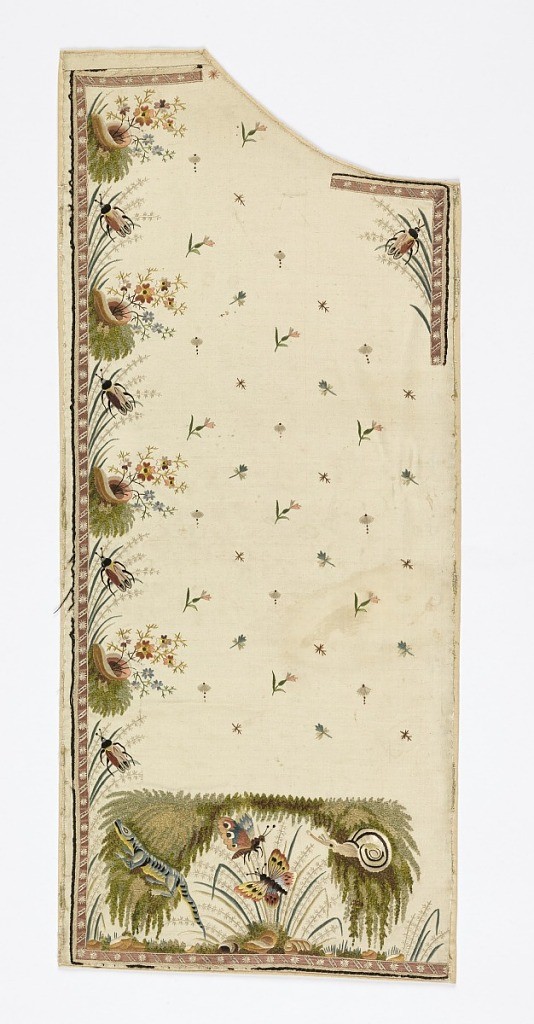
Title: Waistcoat panel
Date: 1785–95
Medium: silk embroidery on silk foundation Technique: embroidered in satin, stem and knot stitches in 14 colors of silk, appliqué of dark pink silk plain weave, silk chenille (4 shades) and silk cord couched onto warp-faced plain weave foundation Label: Satin, stem and knot stitches in silk, appliqué of dark pink silk plain weave, and silk chenille and silk cord couched onto warp-faced plain weave foundation
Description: Left front of gentleman's waistcoat with embroidered design of a lizard, snail, crickets, and butterflies.